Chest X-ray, AP view. Patient: 57 years old, sex F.
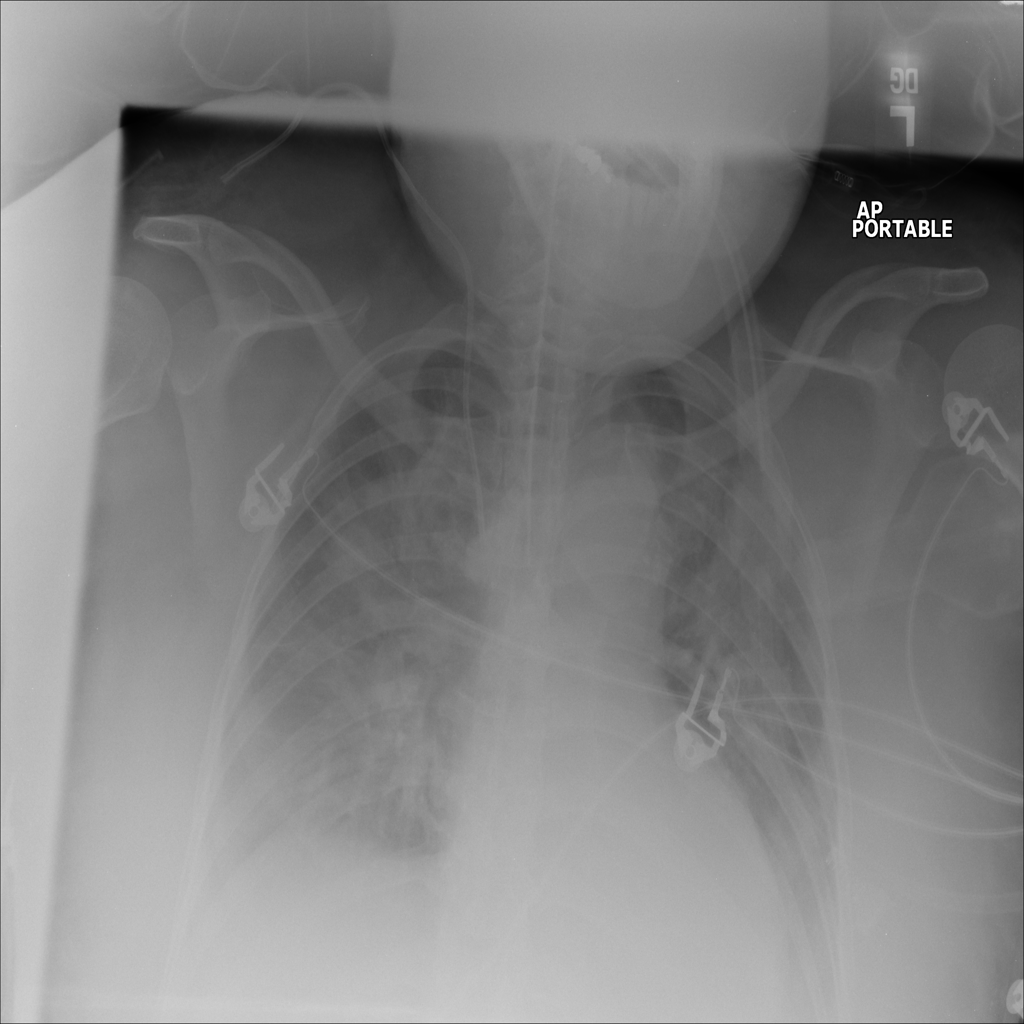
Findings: Effusion